Field crop: maize
Growth stage: 2
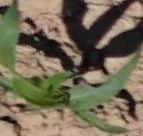
Species: maize